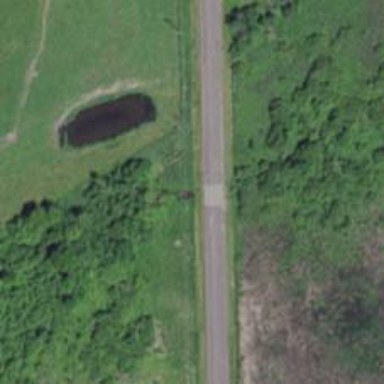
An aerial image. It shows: Culvert tunnel.